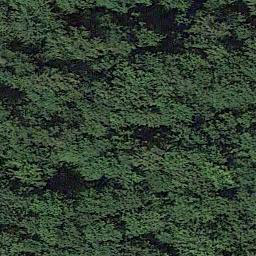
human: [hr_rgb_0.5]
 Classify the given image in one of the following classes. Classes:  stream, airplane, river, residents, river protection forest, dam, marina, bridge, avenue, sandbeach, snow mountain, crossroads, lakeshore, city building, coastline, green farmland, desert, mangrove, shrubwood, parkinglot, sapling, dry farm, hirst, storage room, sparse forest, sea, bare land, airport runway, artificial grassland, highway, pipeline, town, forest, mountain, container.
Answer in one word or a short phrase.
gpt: forest